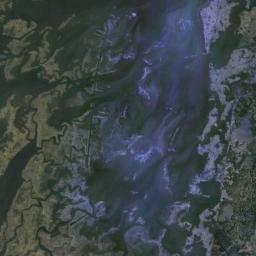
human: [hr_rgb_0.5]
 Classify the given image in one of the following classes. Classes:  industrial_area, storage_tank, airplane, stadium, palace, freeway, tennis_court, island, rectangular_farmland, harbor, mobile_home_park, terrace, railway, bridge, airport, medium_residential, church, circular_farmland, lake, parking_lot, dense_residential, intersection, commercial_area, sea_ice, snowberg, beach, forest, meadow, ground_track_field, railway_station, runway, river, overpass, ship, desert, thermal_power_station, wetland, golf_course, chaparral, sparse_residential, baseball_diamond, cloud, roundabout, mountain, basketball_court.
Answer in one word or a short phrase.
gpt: wetland